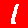
Digit: 1